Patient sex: M
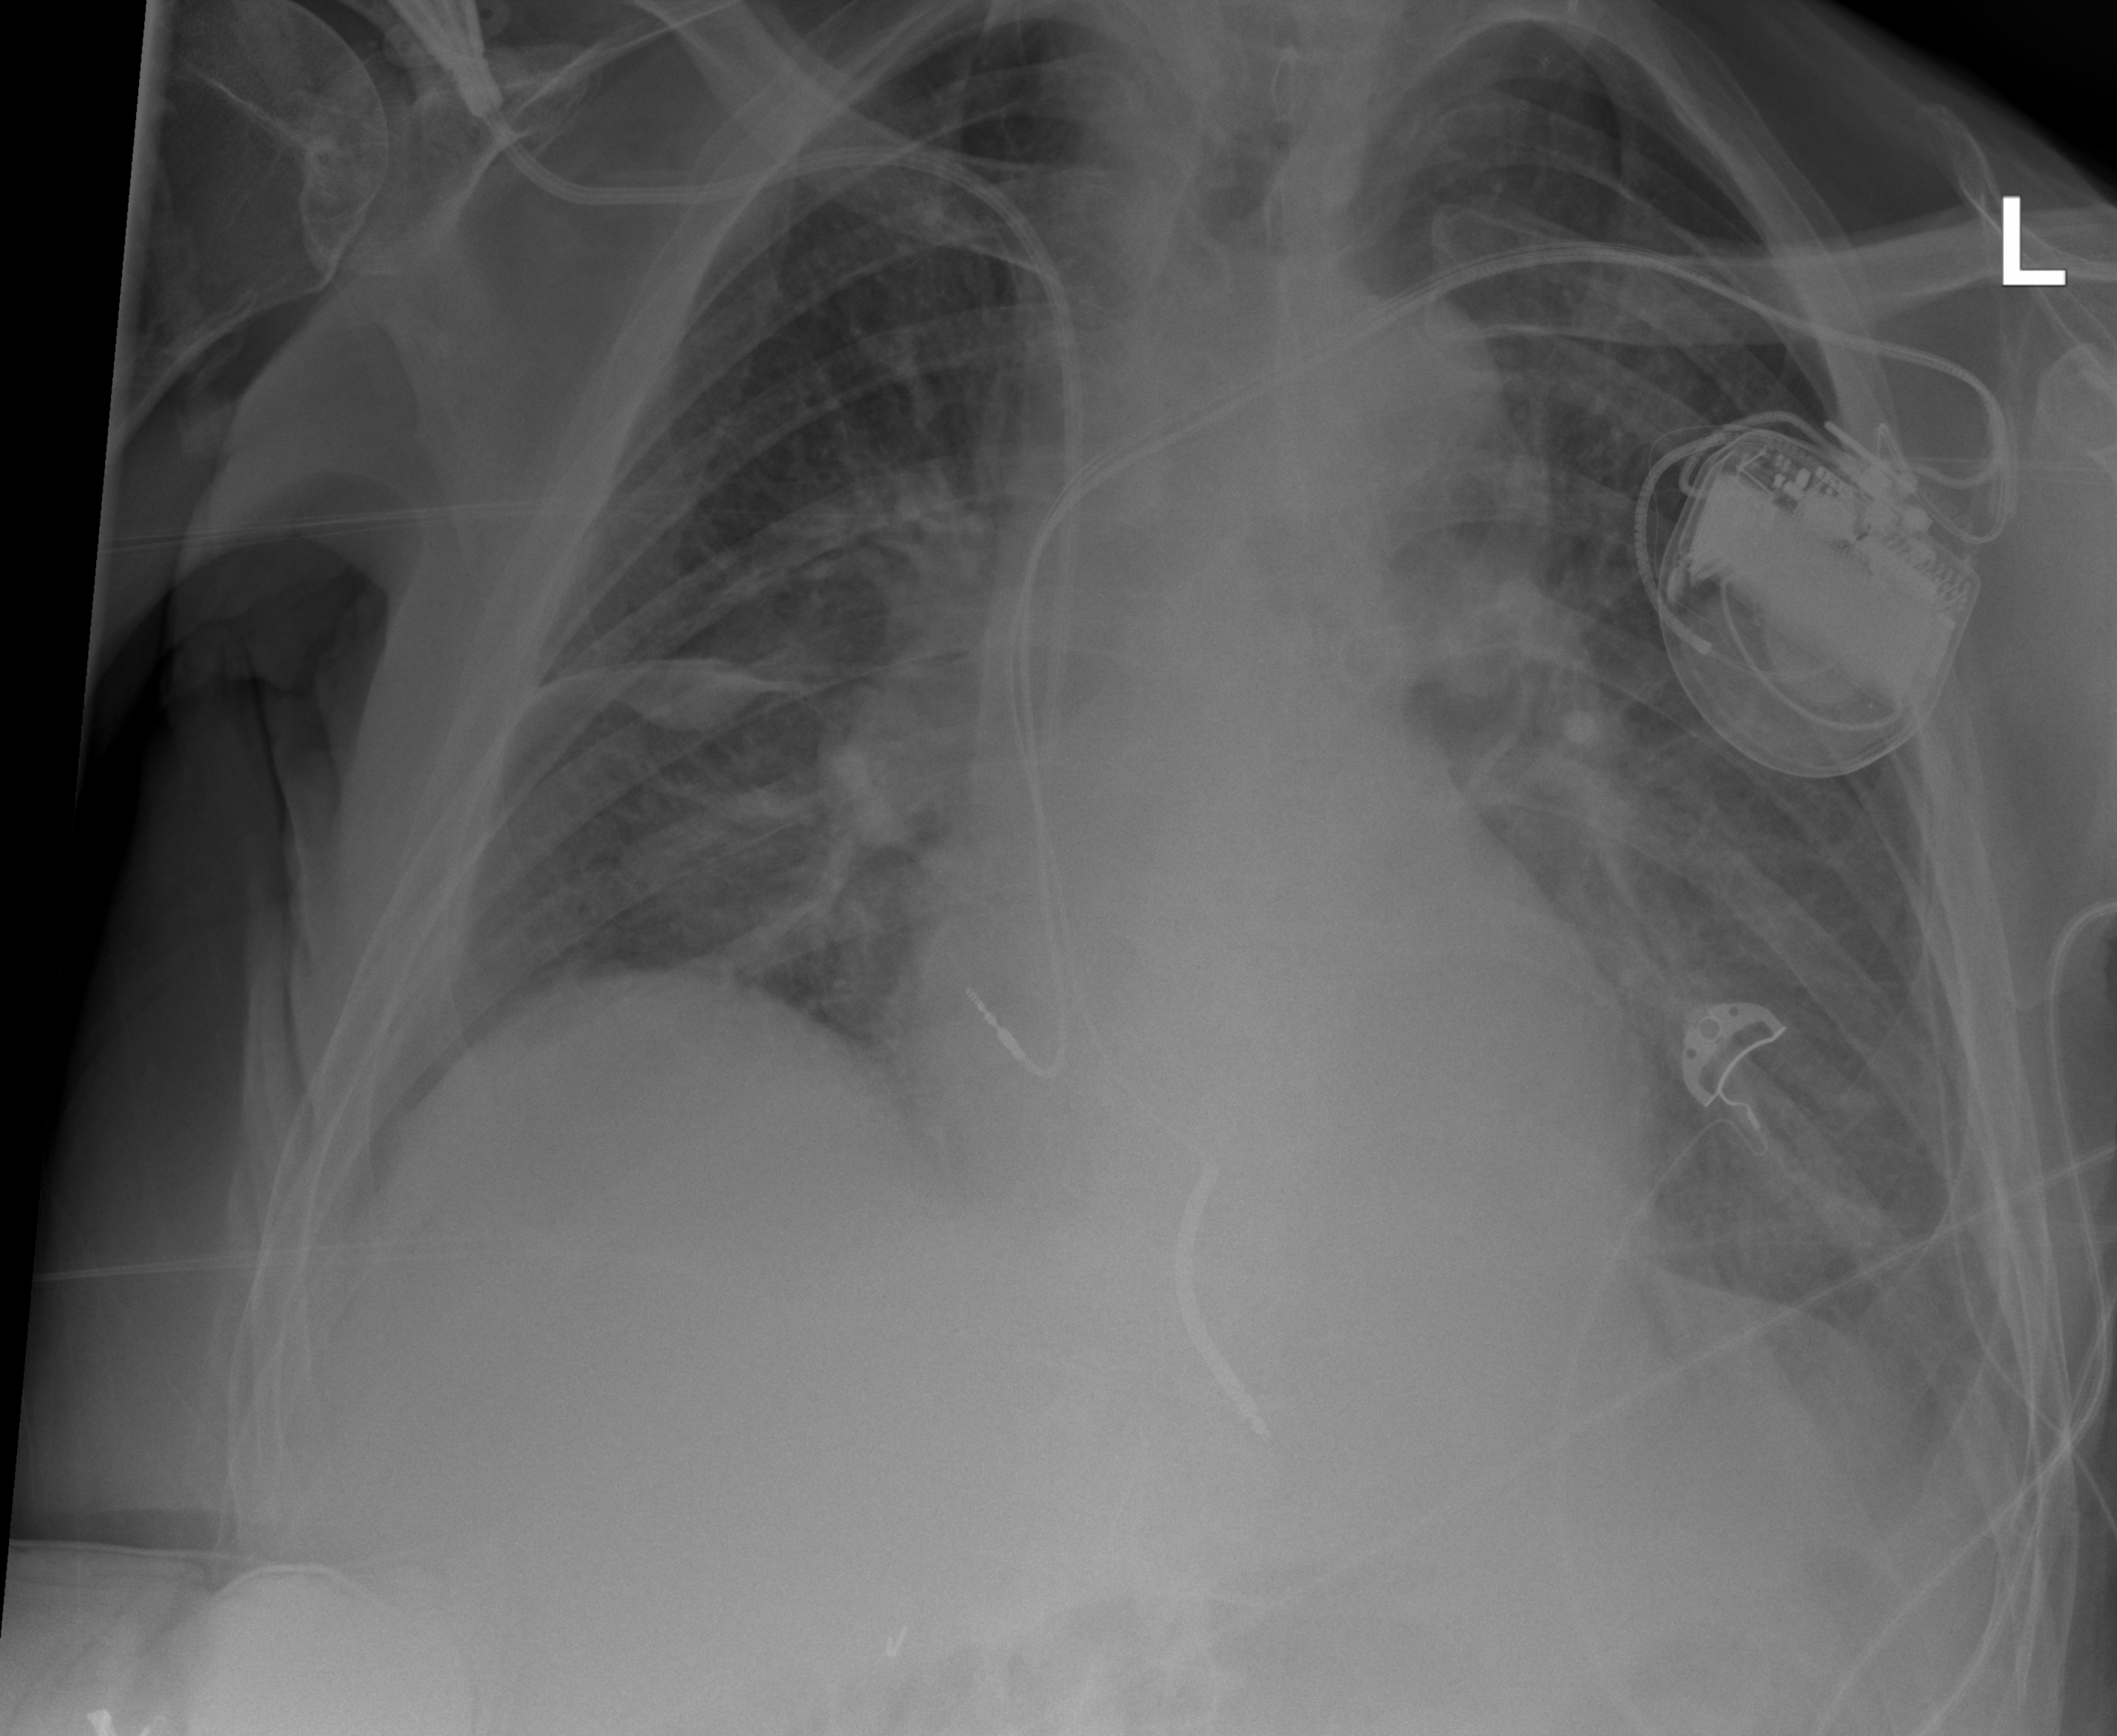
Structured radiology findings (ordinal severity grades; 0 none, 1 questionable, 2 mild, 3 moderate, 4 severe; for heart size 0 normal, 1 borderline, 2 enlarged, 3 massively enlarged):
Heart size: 0
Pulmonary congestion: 0
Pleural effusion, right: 2
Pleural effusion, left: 3
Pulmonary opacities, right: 0
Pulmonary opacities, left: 0
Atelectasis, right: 2
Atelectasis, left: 3